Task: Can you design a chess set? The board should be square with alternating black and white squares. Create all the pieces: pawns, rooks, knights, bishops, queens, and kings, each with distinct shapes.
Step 4844:
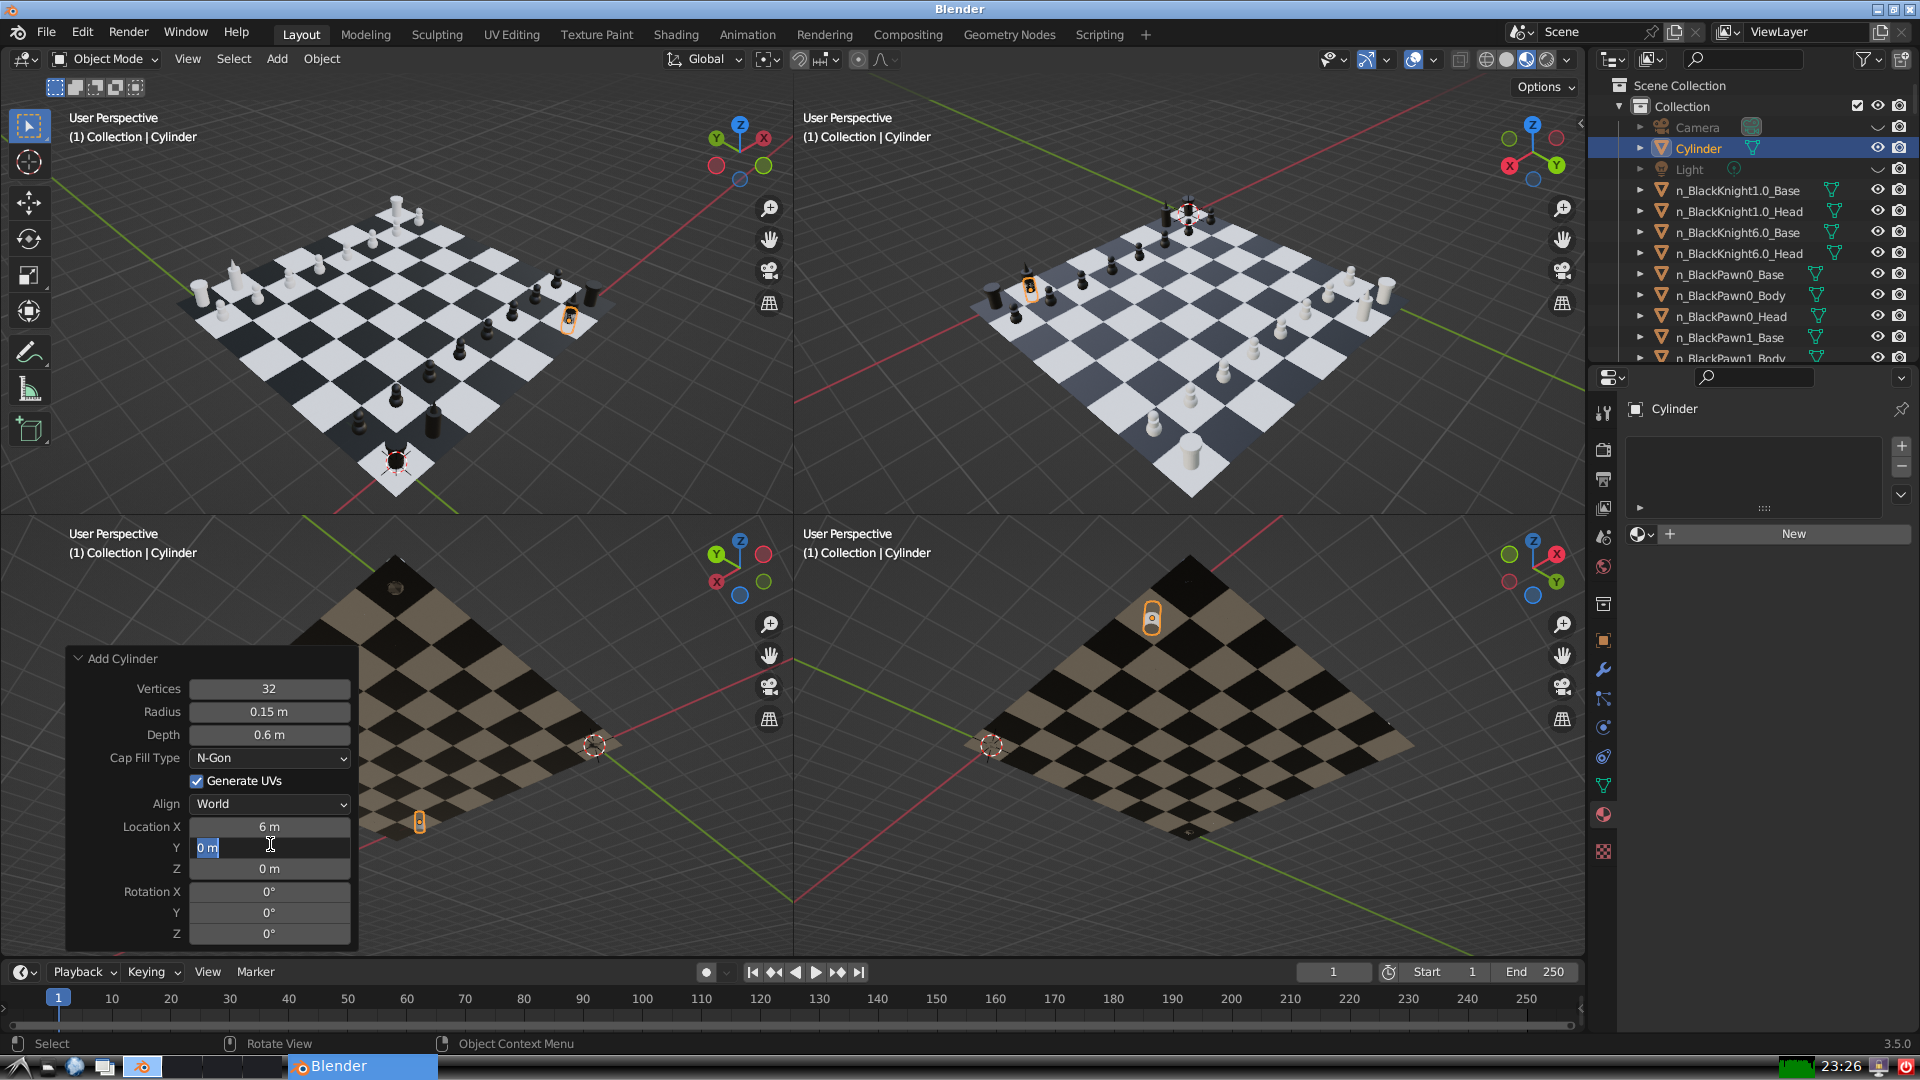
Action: input_text: 7.0